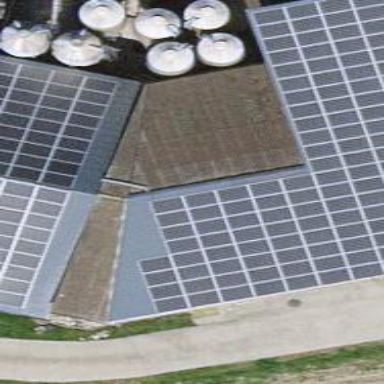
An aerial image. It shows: Solar photovoltaic panel generator.